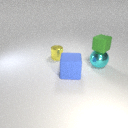
large blue rubber cube to the right of small yellow metal cylinder